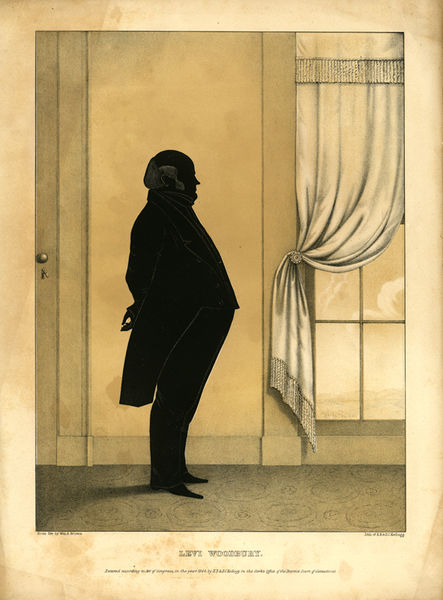
Titel: Levi Woodbury (Folio of Silhouettes of Famous Men)
Künstler: Edmund Burke Kellogg
Standort: Amherst (Massachusetts, USA)
Institution: Mead Art Museum, Amherst College
Schlagwörter: mann, schatten, fenster, profil, raum, schwarz, tür, herr, vorhang, grafik, curtain, hands, people, white, window, frack, black, carpet, dick, empty, hair, interior, nose, old, room, wall, yellow, looking, pattern, print, rug, floor, bauch, schattenriss, türknauf, hand, profile, cloud, man, sky, house, feet, suit, paper, black and white, shadow, chin, coat, band, glass, jacket, writing, door, silhuette, drapery, bald, balding, pants, shoes, thinking, legs, lithograph, trousers, gesture, standing, bold, silhouette, fat, inside, indoors, printmaking, stout, pane, doorknob, fancy', knob, window pane, rotund, waist coat, levi, portly silouette, darkly portrait, portly gentleman, erisol